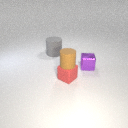
large gray rubber cylinder behind small red rubber cube